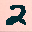
Label: 2